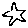
Label: star